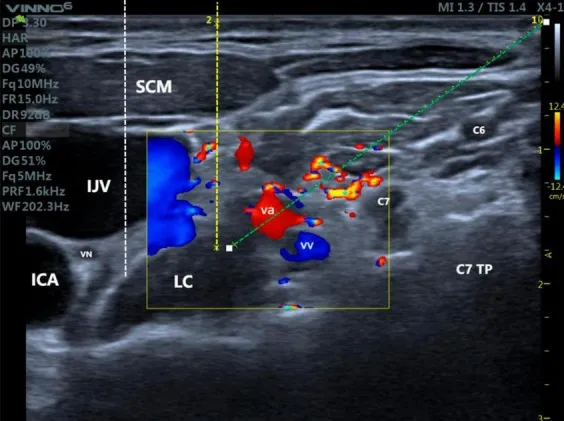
Differences between ultrasound-guided stellate ganglion blocks with three different access routes: Yellow dotted line: Stellate ganglion block with an out-of-plane approach adjacent to the internal jugular vein; White dotted line: Stellate ganglion block with an out-of-plane approach involving puncturing the internal jugular vein; Green dotted line: Lateral in-plane approach for stellate ganglion block. IJV, internal jugular vein; EJV, external jugular vein; ICA, internal carotid artery; VA, vertebral artery; LC, longus colli muscle; SA, scalenus anterior muscle; SCM, sternocleidomastoid muscle; TP, transverse process; VN, vagus nerve.
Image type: radiology (ultrasound)